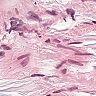
Metastatic tissue present: no